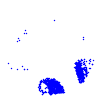
Particle: pion